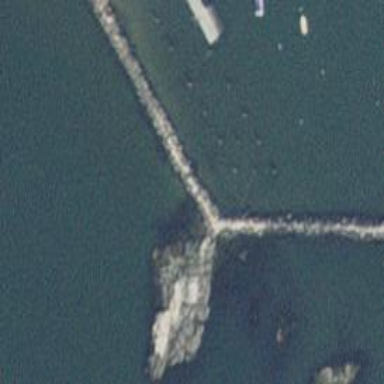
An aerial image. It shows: Breakwater structure.